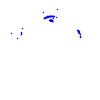
Particle: pion